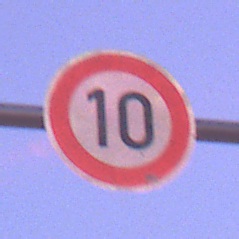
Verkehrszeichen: Geschwindigkeit10
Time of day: Dawn
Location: Outdoor (Nature)
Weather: PartlyCloudy
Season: NotSpecified
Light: Natural